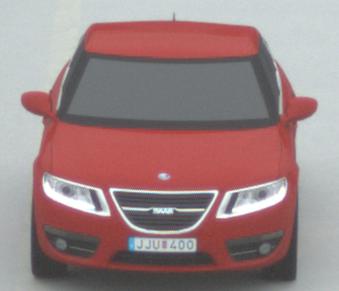
Make: Saab
Model: 5-Sep
Detailed model: 9-5 1.6T
Model produced from: 2010/06
Model produced until: 2011/12
Doors: 4
Color: red
Road condition: dry road
Daytime: midday
Contrast: low contrast